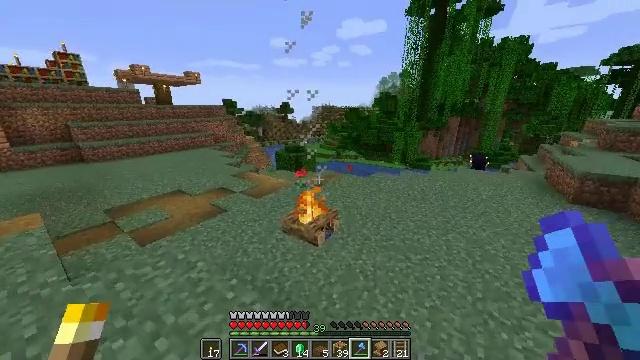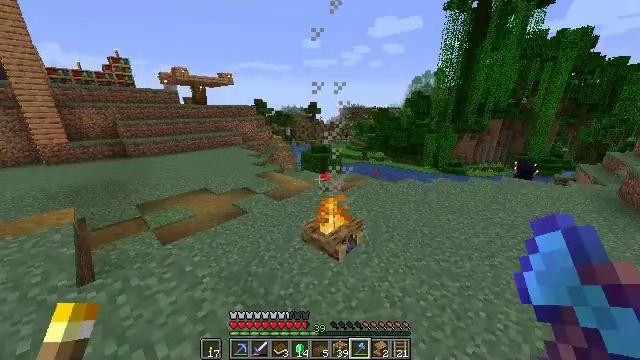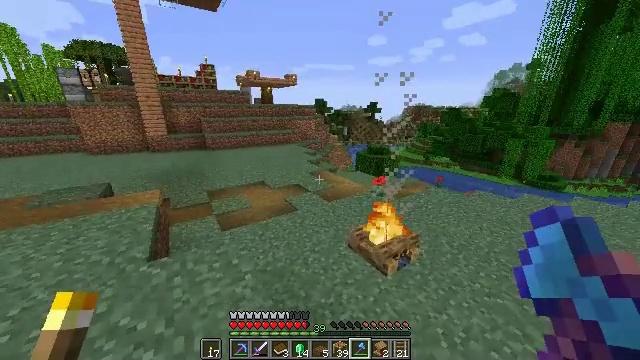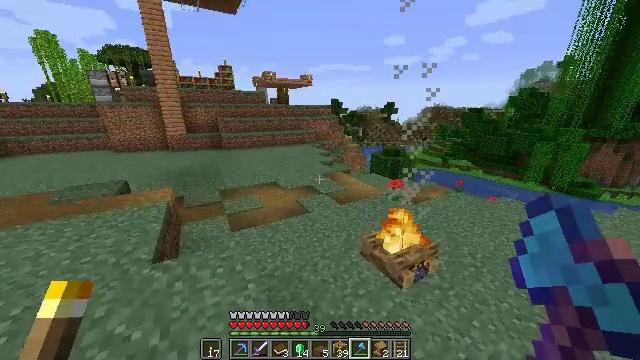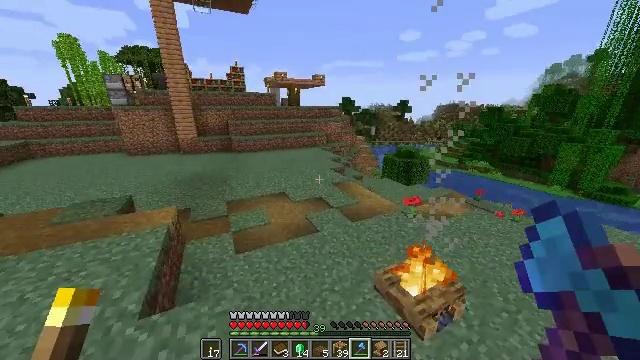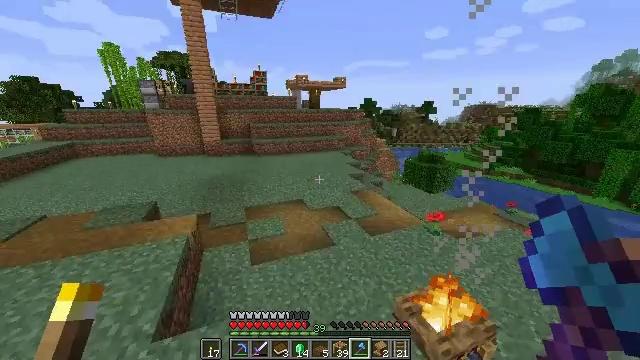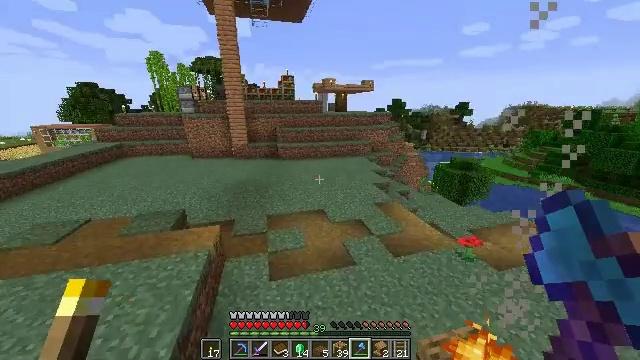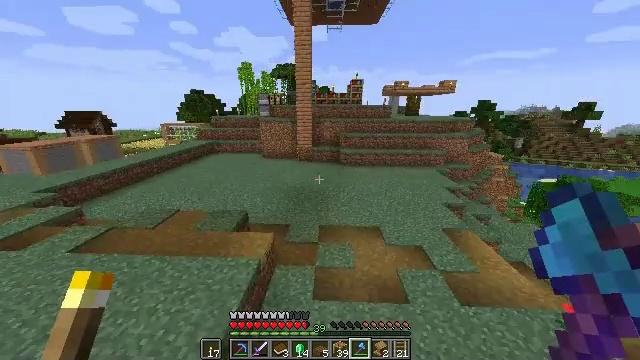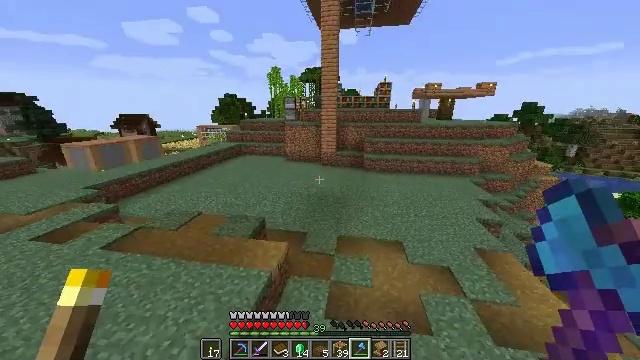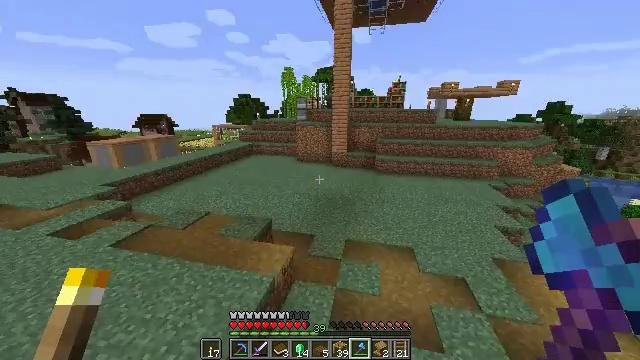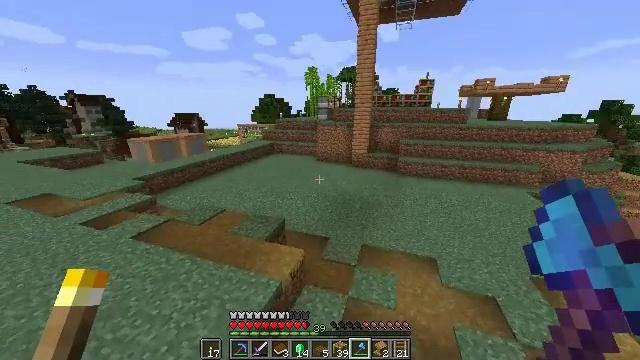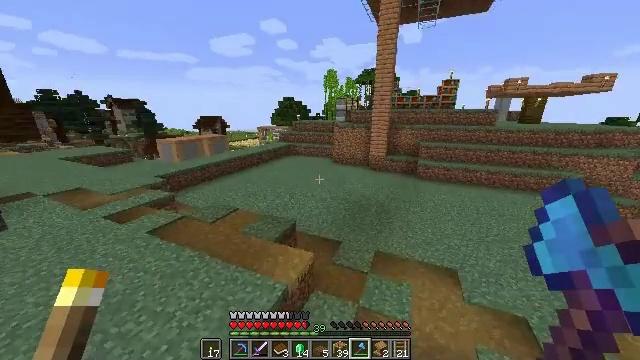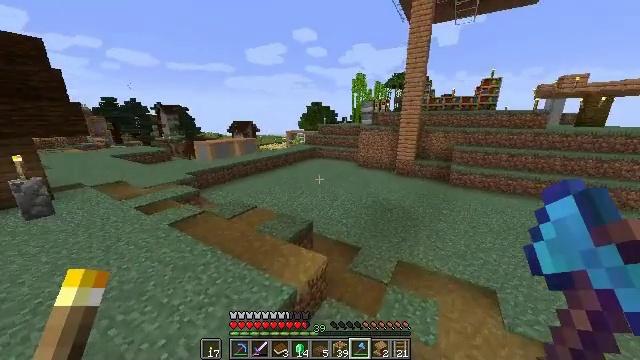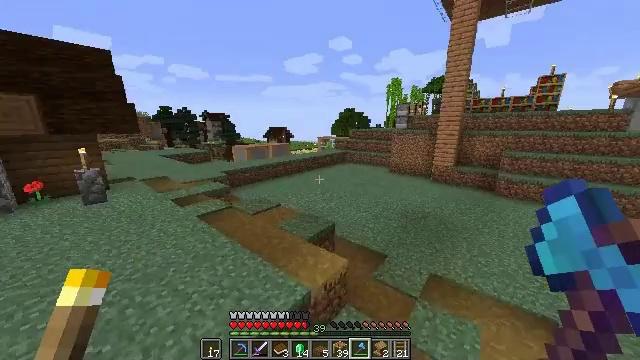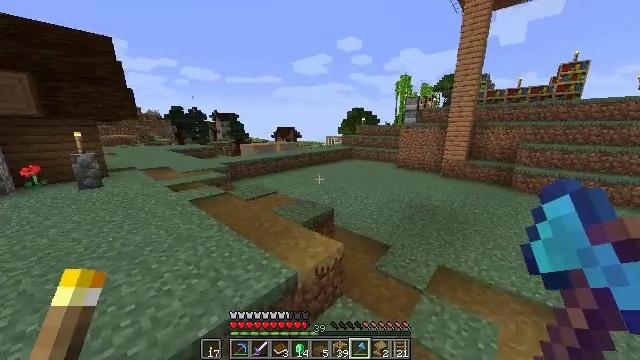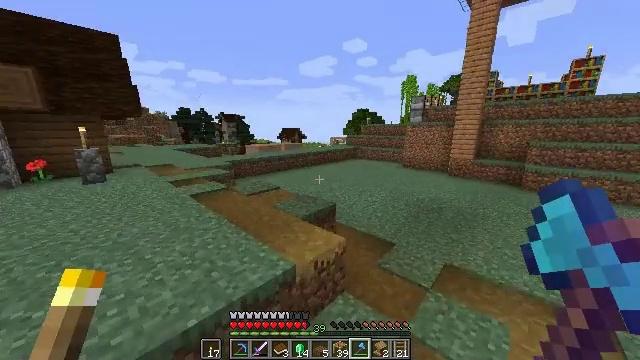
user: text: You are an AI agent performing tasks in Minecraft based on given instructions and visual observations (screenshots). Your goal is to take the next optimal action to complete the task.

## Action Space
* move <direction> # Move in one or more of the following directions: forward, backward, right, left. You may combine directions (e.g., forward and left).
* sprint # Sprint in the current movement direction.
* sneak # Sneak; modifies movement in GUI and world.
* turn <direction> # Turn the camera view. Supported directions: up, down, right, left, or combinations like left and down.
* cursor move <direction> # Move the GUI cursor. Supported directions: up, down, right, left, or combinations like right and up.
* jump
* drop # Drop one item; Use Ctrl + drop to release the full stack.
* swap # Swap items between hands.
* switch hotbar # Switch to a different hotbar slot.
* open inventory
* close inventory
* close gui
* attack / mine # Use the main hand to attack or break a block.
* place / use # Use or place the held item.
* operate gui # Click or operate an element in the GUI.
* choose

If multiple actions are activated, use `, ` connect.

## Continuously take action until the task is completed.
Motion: motion action
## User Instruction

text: Mine the spruce slab.
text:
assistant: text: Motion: move forward, sprint, turn left
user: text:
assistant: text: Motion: move forward, turn left
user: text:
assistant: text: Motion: move forward, turn left
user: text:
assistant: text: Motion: move forward, turn left, jump
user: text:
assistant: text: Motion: move forward, turn left, jump
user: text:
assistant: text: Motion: move forward, turn left, jump
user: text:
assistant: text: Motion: move forward, turn left, jump
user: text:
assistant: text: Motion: move forward, turn left, jump
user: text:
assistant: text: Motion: move forward, turn left, jump
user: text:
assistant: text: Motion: move forward, sprint, turn left, jump
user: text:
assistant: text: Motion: move forward, sprint, turn left, jump
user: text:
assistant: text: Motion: move forward, sprint, turn left and up, jump
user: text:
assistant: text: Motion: move forward, sprint, turn left and up, jump
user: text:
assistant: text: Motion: move forward, turn left, jump
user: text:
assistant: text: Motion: move forward, turn left, jump
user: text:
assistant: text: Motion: move forward, turn left, jump
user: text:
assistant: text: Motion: move forward, sprint, jump
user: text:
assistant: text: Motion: move forward, sprint, turn right, jump
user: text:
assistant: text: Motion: move forward, sprint, turn right, jump
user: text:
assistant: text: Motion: move forward, turn right, jump
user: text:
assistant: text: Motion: move forward, jump
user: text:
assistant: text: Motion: move forward, jump
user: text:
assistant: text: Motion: move forward, jump
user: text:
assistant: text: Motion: move forward, sprint, jump
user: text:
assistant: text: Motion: move forward, sprint, jump
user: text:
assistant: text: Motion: move forward, sprint, jump
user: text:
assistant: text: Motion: move forward, sprint, jump
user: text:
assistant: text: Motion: move forward, jump
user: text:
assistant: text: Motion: move forward, jump
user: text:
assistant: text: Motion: move forward, jump